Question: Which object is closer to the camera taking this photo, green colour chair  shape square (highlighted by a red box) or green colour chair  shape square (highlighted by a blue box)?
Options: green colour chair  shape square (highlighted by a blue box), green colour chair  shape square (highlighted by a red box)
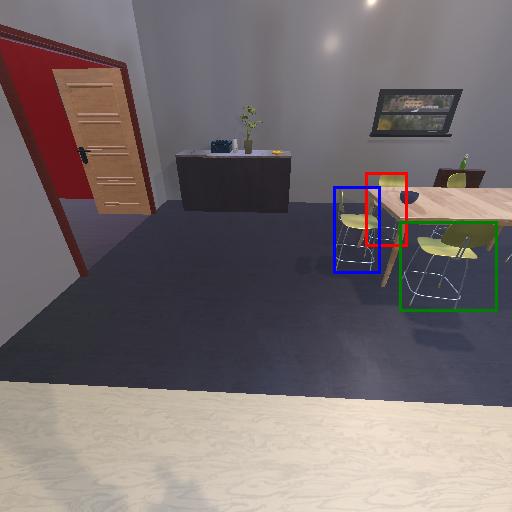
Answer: green colour chair  shape square (highlighted by a blue box)